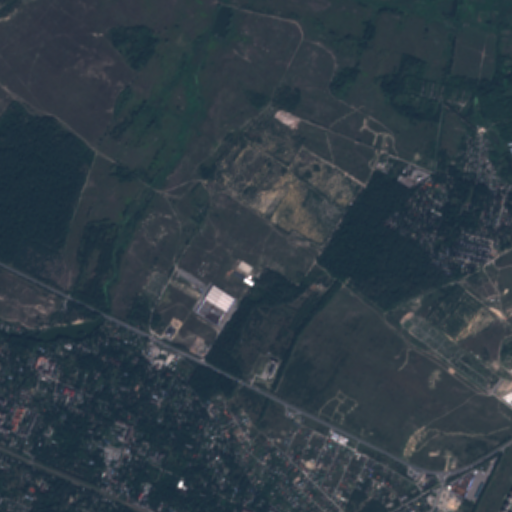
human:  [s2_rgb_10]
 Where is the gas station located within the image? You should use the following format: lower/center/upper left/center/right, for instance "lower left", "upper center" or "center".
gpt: The gas station is located in the lower left of the image.
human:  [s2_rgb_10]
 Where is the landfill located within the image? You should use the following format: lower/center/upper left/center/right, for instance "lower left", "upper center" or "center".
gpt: The landfill is located in the upper center of the image.
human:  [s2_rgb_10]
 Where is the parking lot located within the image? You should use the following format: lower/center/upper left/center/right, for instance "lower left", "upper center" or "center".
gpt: The parking lot is located in the lower left of the image.
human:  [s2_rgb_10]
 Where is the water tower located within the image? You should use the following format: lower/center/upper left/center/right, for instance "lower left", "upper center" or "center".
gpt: The water tower is located in the lower left of the image.
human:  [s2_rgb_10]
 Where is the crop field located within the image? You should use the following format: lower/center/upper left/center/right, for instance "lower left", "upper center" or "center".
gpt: There is no crop field in the image.